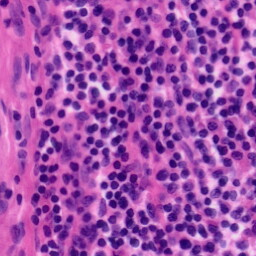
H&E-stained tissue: Tonsil